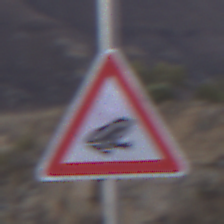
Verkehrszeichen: AmphibienwanderungLinks
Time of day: Dusk
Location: Outdoor (Nature)
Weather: Clear
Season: NotSpecified
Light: Natural